Current action and preconditions to check: trajectory_clear

Your task: For each precondition in the list above, predict whether it will hold at this action.

Consider the current scene as observed from the mobile robot's camera, and analyze the predicted future states of all dynamic agents (e.g., people, animals, vehicles, or any moving entities) within the NEXT SECOND.

IMPORTANT: Only answer "very likely" if you are absolutely certain—based on strong, clear evidence—that a dynamic agent will violate the precondition in the predicted future state. Do NOT answer "very likely" for unlikely, ambiguous, or low-probability risks.

Ask yourself for each precondition: Is there a high probability, with clear and convincing evidence, that the predicted future states of any dynamic agent will interfere with the predicted future state of the currently executing action within the NEXT SECOND, causing that precondition to fail?

Assess the risk level based on these predictions. Use "likely" or "very likely" if motions create a clear risk of interference.

Use "neutral" or "improbable" if agents are nearby but their predicted paths are clearly diverging or non-conflicting.

Failure Risk Categories: "very improbable", "improbable", "neutral", "likely", "very likely"

Answer Format: Output ONLY the probability_of_failure value from these categories: "very improbable", "improbable", "neutral", "likely", "very likely"

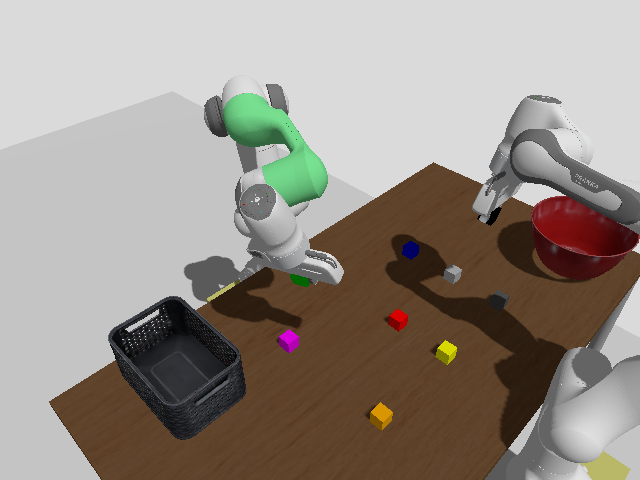

Answer: very improbable